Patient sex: F
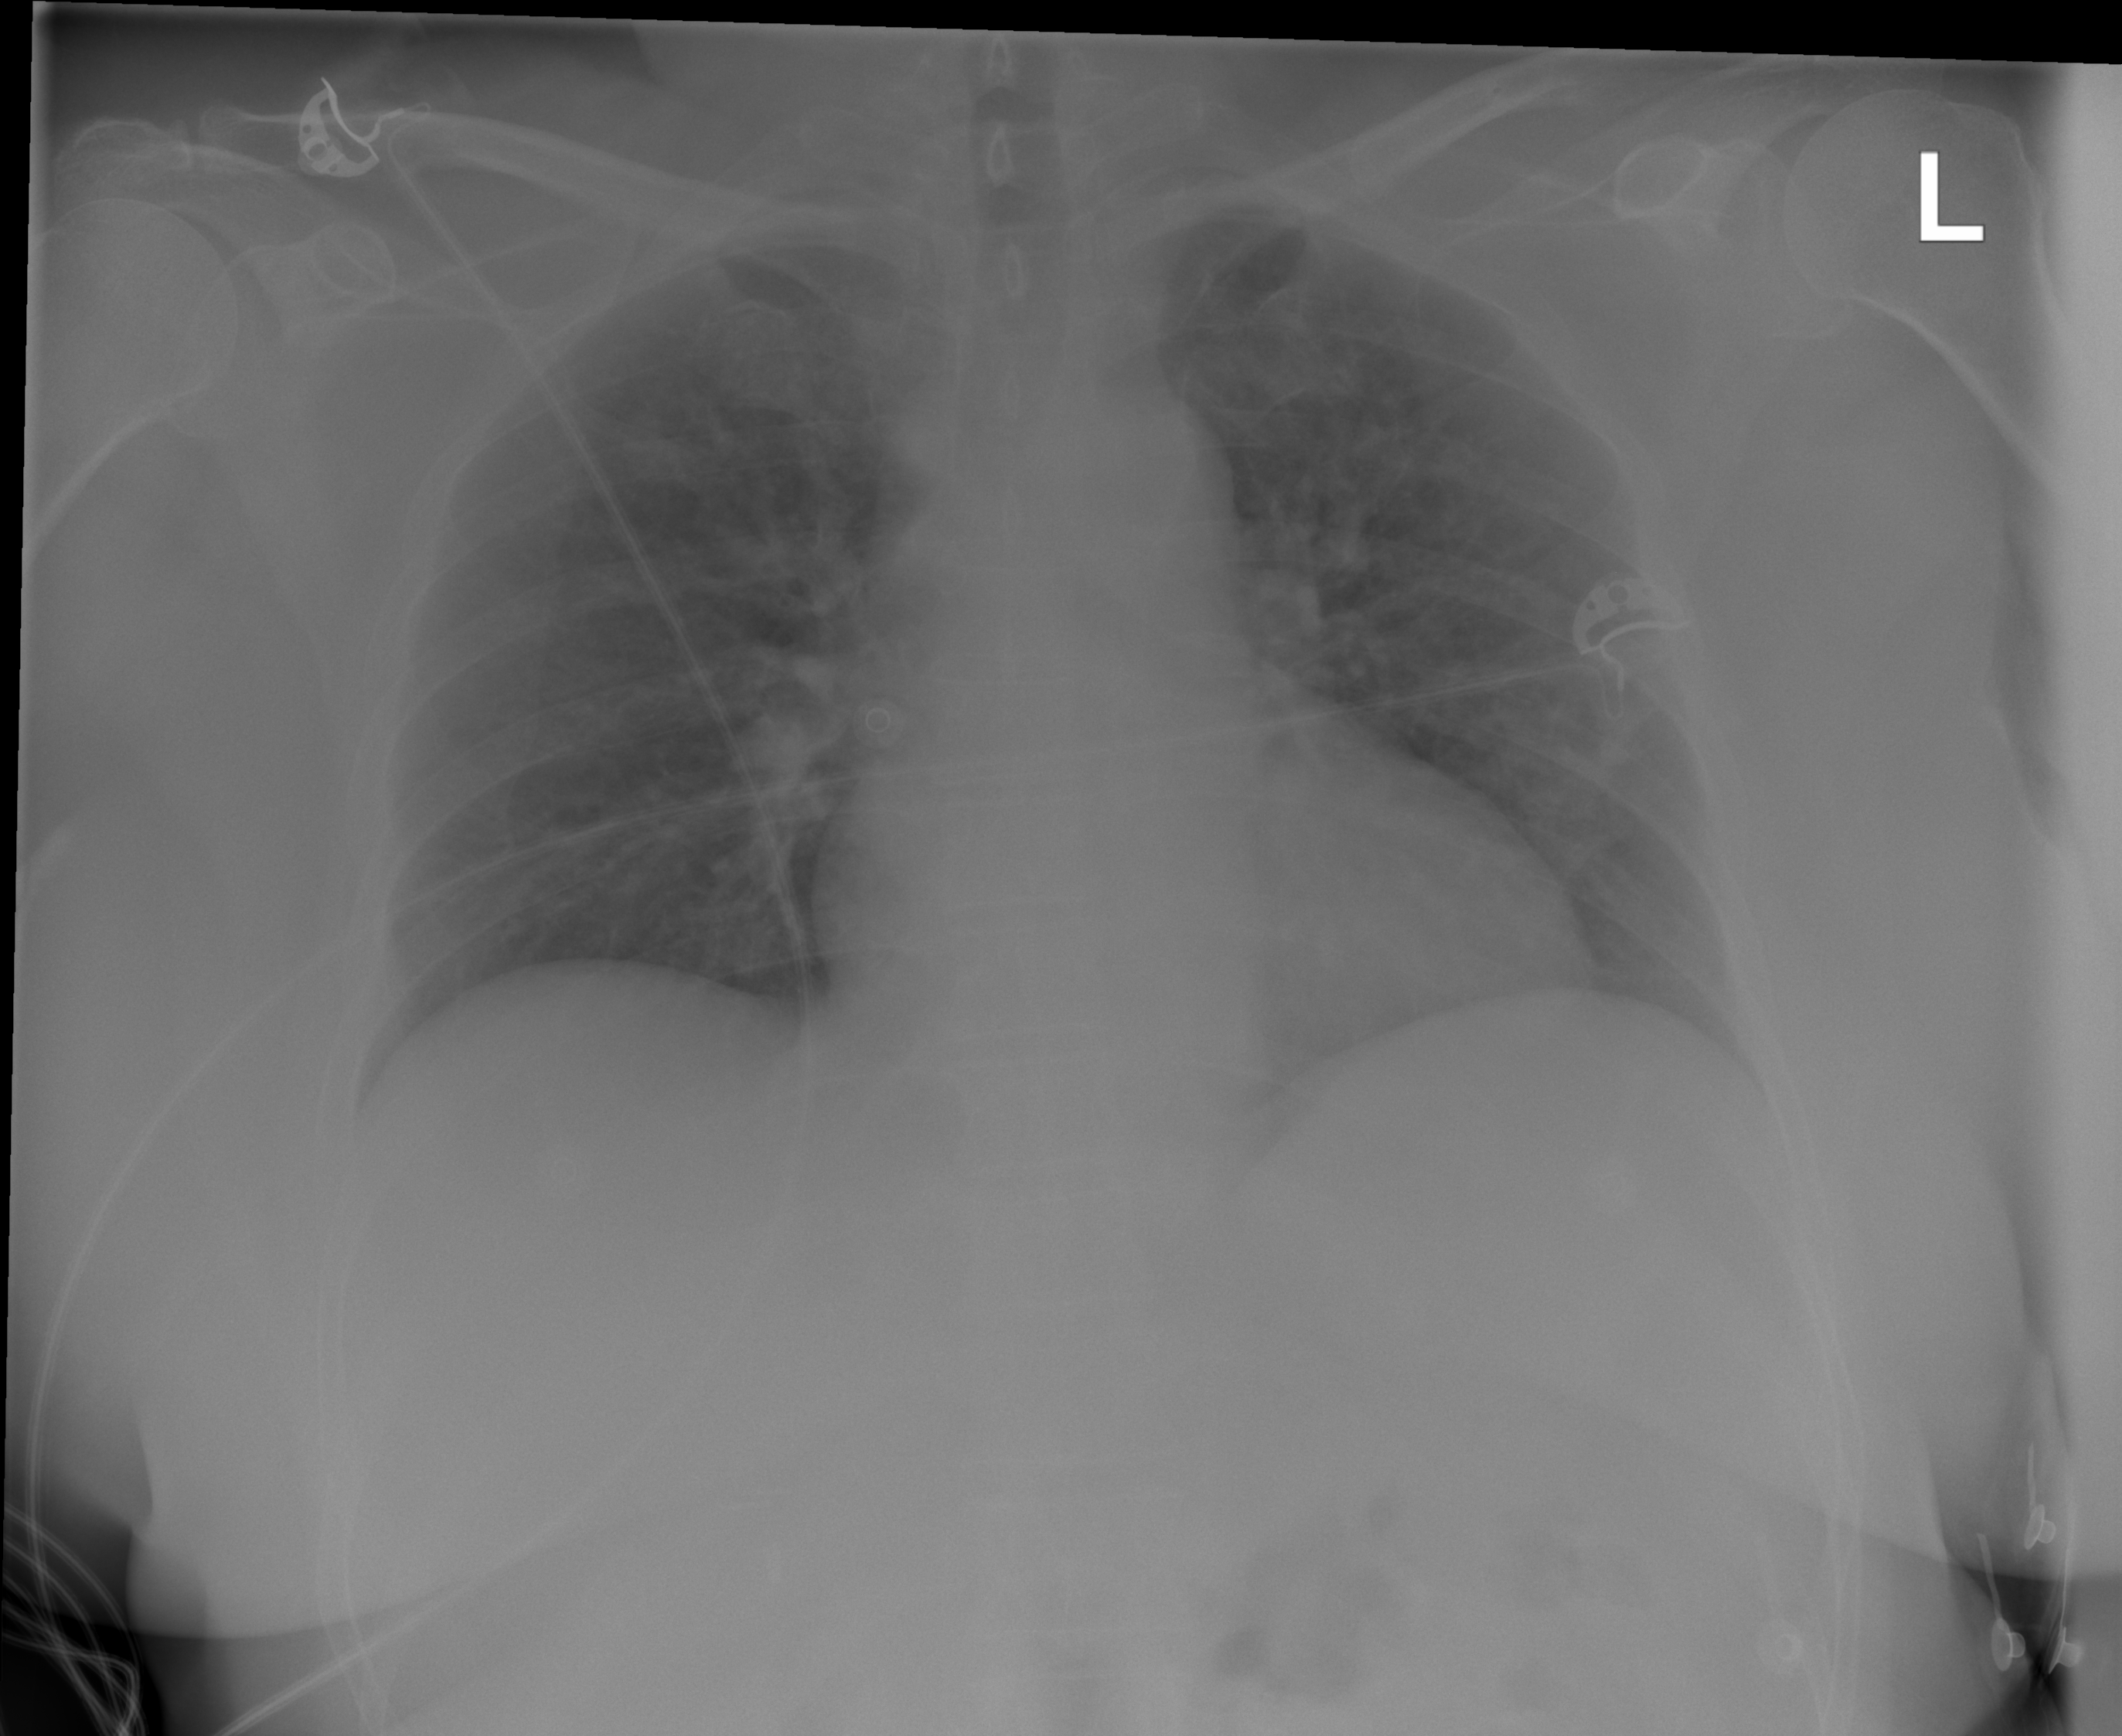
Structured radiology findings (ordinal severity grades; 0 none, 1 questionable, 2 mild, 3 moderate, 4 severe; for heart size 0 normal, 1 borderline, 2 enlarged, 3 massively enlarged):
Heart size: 0
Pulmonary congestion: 1
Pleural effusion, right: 0
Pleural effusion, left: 0
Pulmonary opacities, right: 0
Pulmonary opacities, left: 0
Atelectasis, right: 0
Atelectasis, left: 0